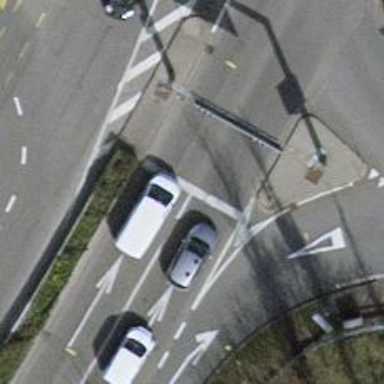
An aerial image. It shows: Road with traffic signals controlling the flow of traffic.